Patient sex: M
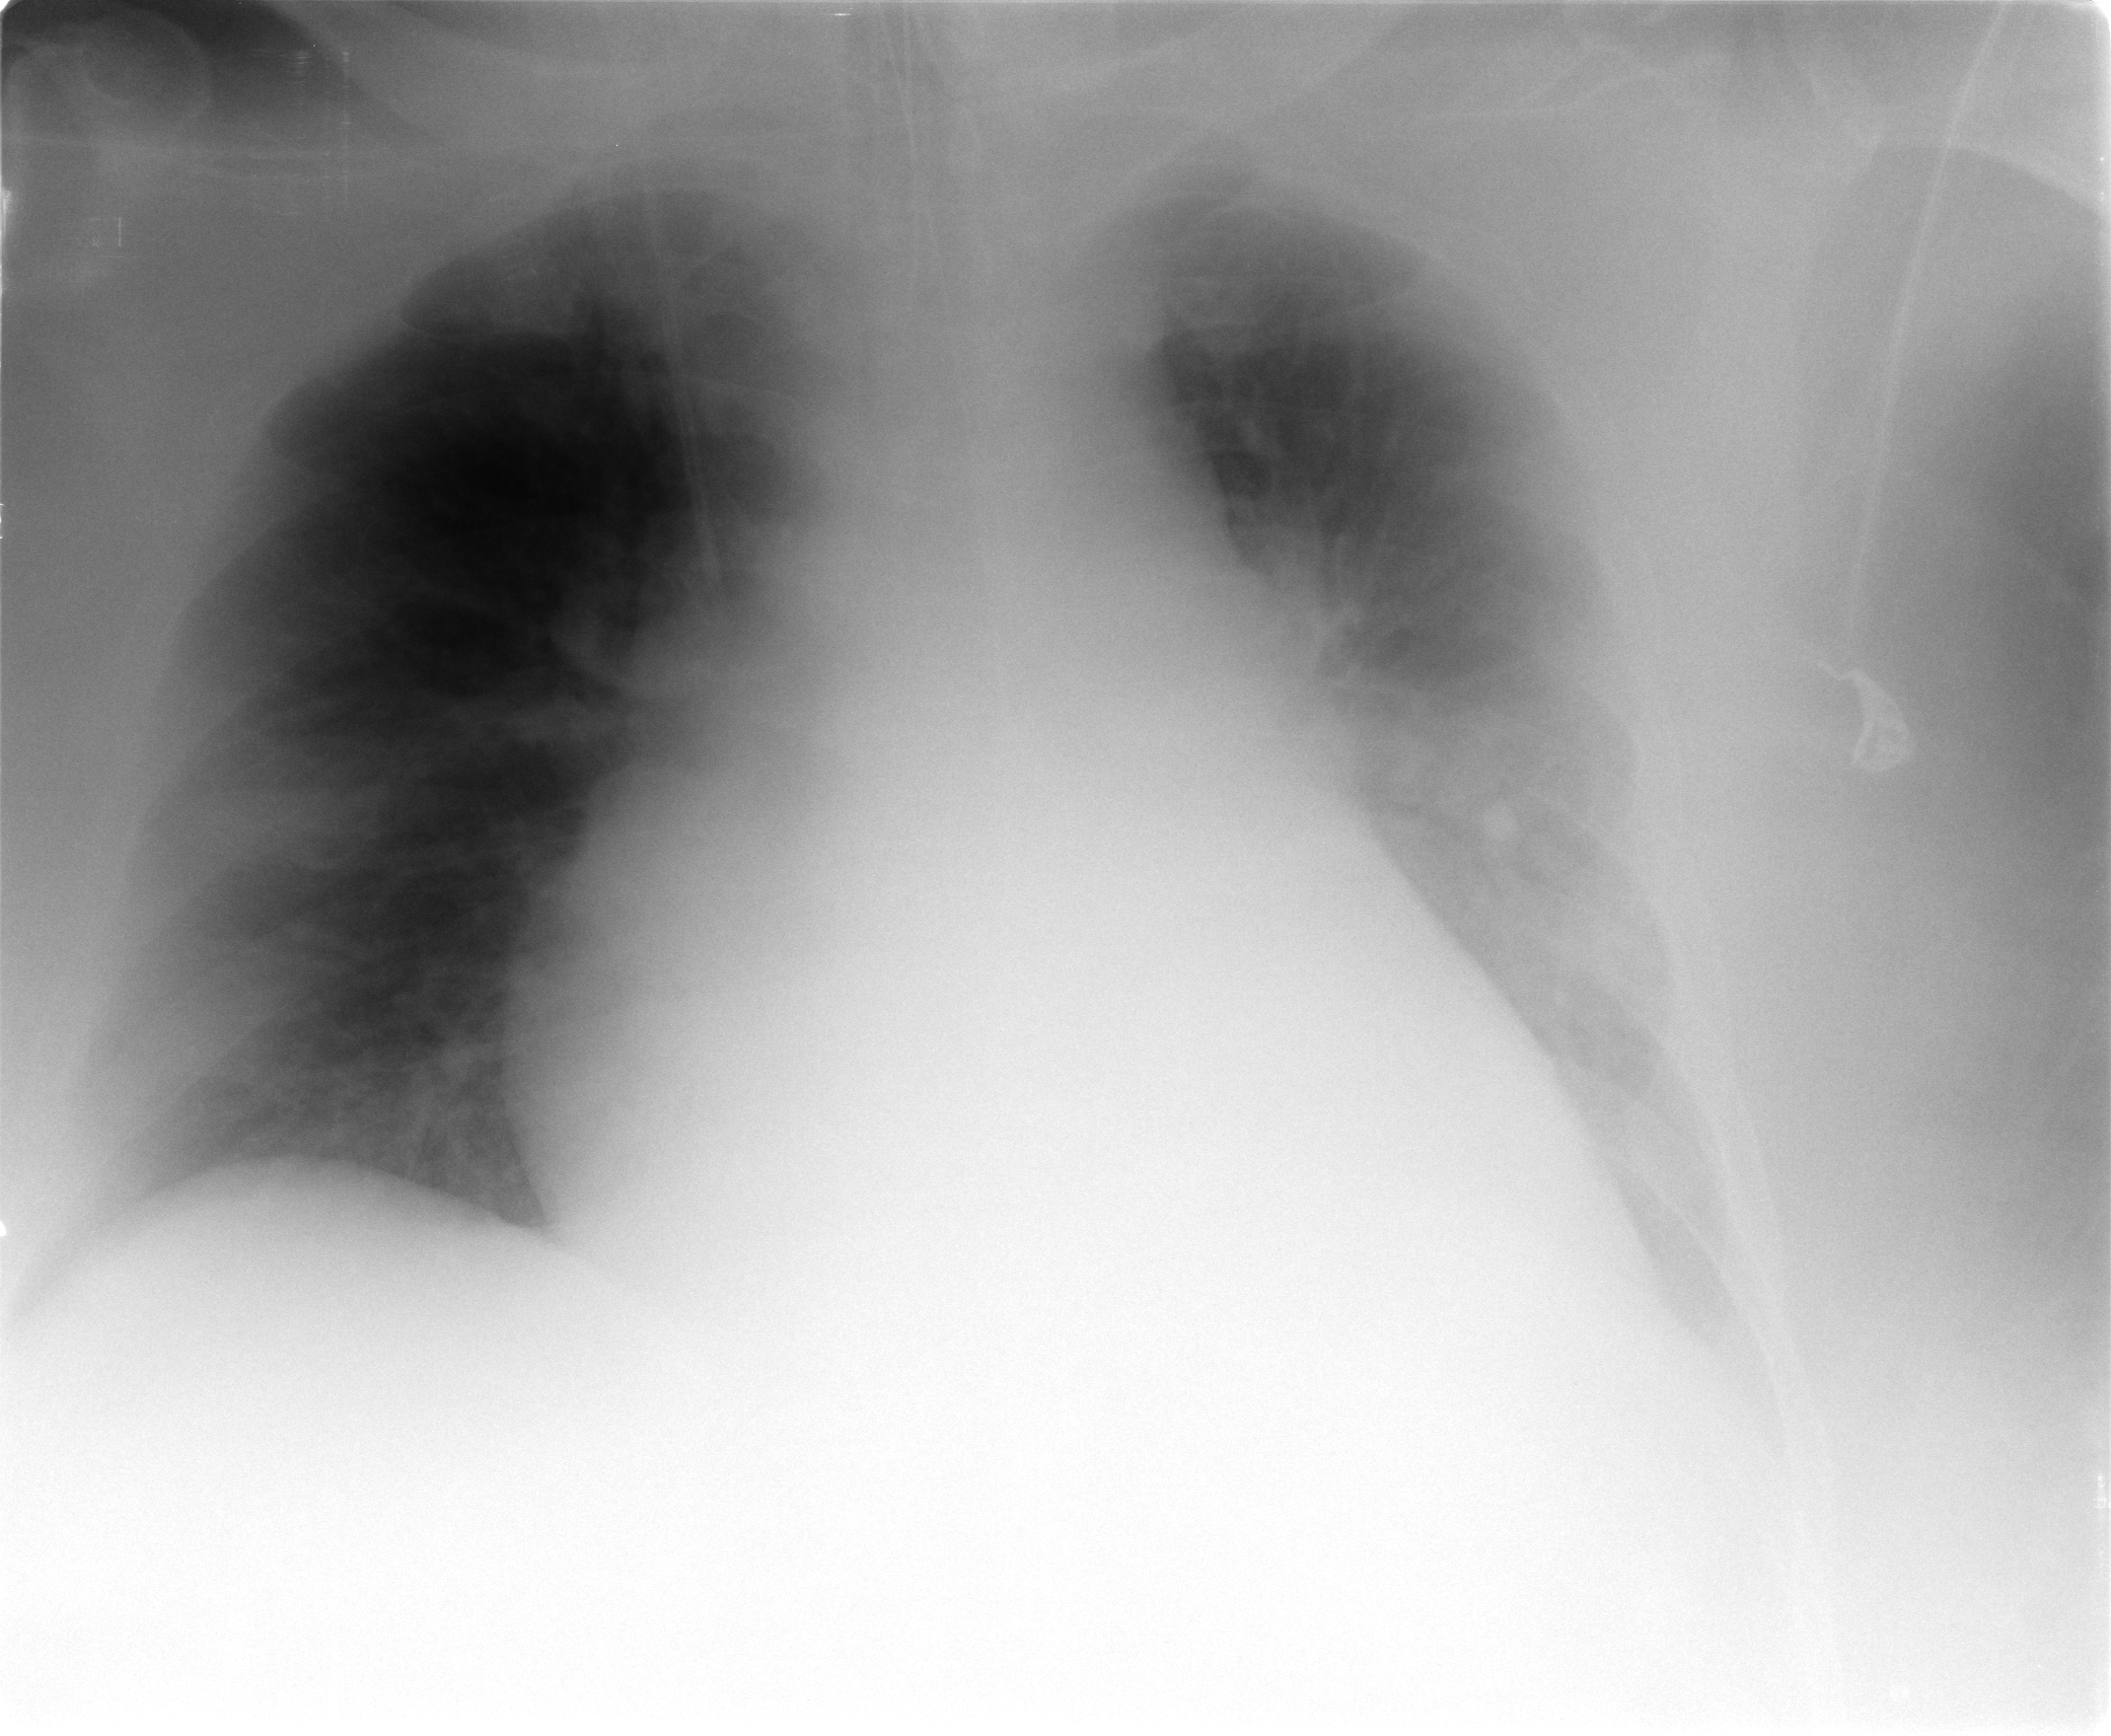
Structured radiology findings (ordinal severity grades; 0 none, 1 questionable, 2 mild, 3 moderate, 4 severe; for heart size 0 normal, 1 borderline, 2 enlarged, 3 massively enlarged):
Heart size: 2
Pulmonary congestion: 2
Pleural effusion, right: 0
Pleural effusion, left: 3
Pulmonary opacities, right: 1
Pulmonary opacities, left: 2
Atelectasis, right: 2
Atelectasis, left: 3